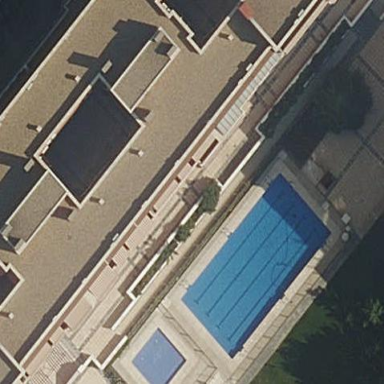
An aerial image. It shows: Swimming pool located in leisure land.